Question: I wrote the following code to do inventory scanning bar-codes but for some reason when I scan the bar-code it is adding extra spaces in the cells and the result are not showing up as expected.
How do I remove the extra spaces from the cells in column?
'''
Option Explicit
Private Sub Workbook_SheetChange(ByVal Sh As Object, ByVal Target As Range)
If Target.Cells.Count > 1 Or IsEmpty(Target) Or Target.Column <> 1 Then Exit Sub
If Not SheetExists("WarehouseInventory") Then Exit Sub
Dim result As Variant
Set result = Sheets("WarehouseInventory").Cells.Range("E:E").Find(Target)
If result Is Nothing Then
Target.Worksheet.Cells(Target.Row, 2) = "Data Maybe Bin #?"
Else
Target.Worksheet.Cells(Target.Row, 2) = result.Worksheet.Cells(result.Row, 4)
Target.Worksheet.Cells(Target.Row, 3) = result.Worksheet.Cells(result.Row, 5)
Target.Worksheet.Cells(Target.Row, 4) = result.Worksheet.Cells(result.Row, 6)
Target.Worksheet.Cells(Target.Row, 5) = result.Worksheet.Cells(result.Row, 7)
End If
End Sub
Public Function SheetExists(SheetName As String) As Boolean
Dim ws As Worksheet
SheetExists = False
For Each ws In ThisWorkbook.Worksheets
If ws.Name = SheetName Then SheetExists = True
Next ws
End Function
'''
Barcode will be scan on column A

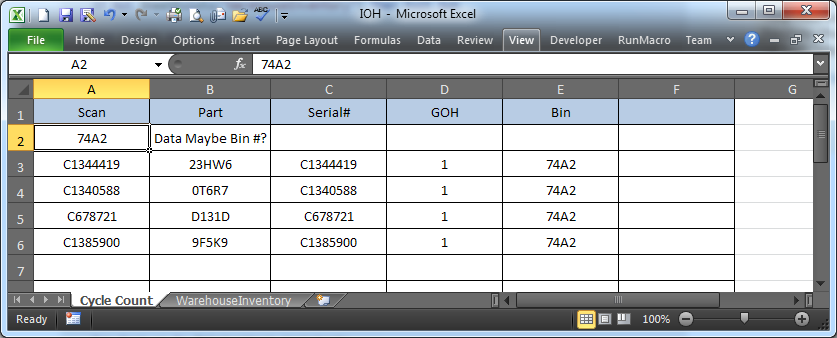
Answer: > when I scan the barcode it is add extra spaces in the cells and the result are not showing up as expected.
The idea is not to trim all the cells later but trim the bar code entry at the time of scanning. Is this what you want? Put this in the code area of the relevant sheet. I am assuming that the bar code will be scanned in Col B to E.
'''
Private Sub Worksheet_Change(ByVal Target As Range)
On Error GoTo Whoa
If Target.Cells.Count > 1 Then Exit Sub
Application.EnableEvents = False
'~~> Assuming that the bar code is scanned in B to E
'~~> If it is Just one column like B then change
'~~> The code below to
'~~> If Not Intersect(Target, Columns("B:B")) Is Nothing Then
If Not Intersect(Target, Columns("B:E")) Is Nothing Then
Target.Value = Trim(Target.Value)
End If
Letscontinue:
Application.EnableEvents = True
Exit Sub
Whoa:
MsgBox Err.Description
Resume Letscontinue
End Sub
'''